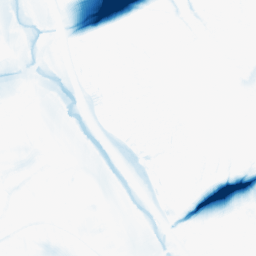
Category: morphological
Decomposition family: morphological_ellipse
Decomposition parameters: operation: closing
width: 50
height: 20
Upsampling method: quintic
Upsampling parameters: scale: 4
Upsampling scale: 4